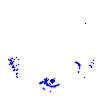
Particle: kaon